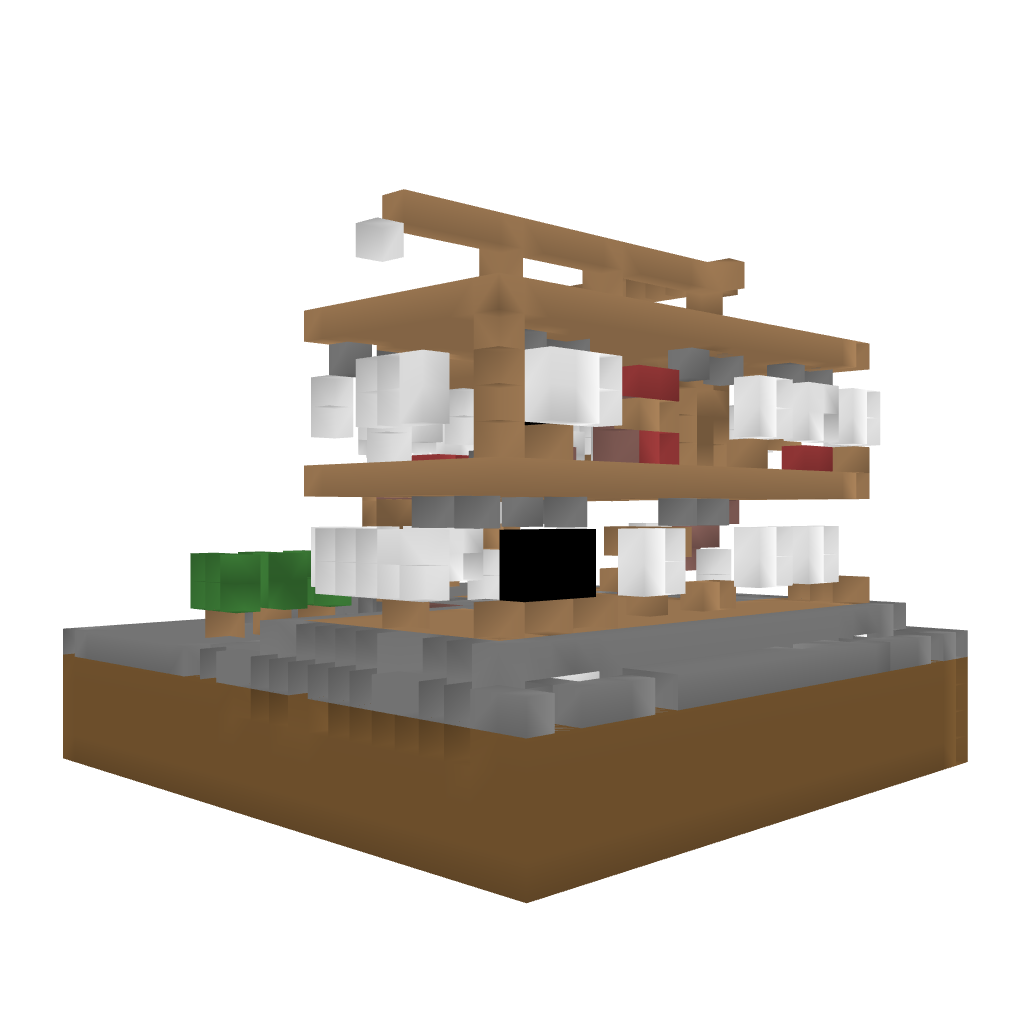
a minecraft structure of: Middle-class Modern L-shaped House bad low quality